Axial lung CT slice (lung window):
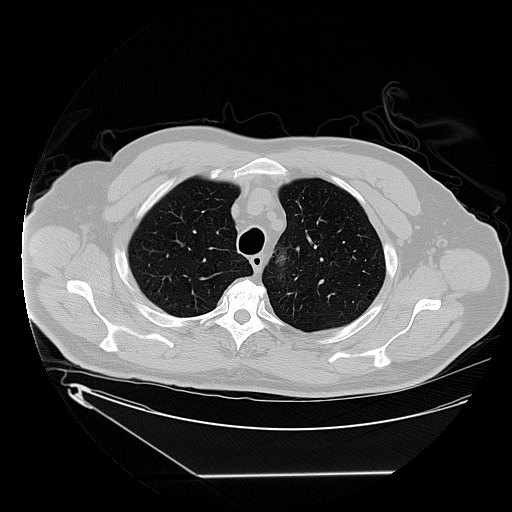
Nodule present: no